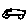
Label: car